The image folds the raw vibration samples of a bearing signal into a 2-D grayscale square (signal-to-image encoding). What is the most likely bearing condition (normal, inner_race, outer_race, ball)?
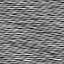
Answer: normal